Question: I have a 'UILabel'
'''
var cellTitle = UILabel()
'''
I have a 'cellForItemAtIndexPath' method where I declare a cell with the identifier and I add constraints to a label I created named 'cellTitle':
'''
override func collectionView(collectionView: UICollectionView, cellForItemAtIndexPath indexPath: NSIndexPath) -> UICollectionViewCell {
let cell = collectionView.dequeueReusableCellWithReuseIdentifier(reuseIdentifier, forIndexPath: indexPath) as UICollectionViewCell
cellTitle = UILabel(frame: CGRectMake(0, 0, cell.bounds.size.width, 160))
cellTitle.numberOfLines = 3
cell.contentView.addSubview(cellTitle)
cell.addConstraints([
NSLayoutConstraint(item: cell, attribute: .CenterX, relatedBy: .Equal, toItem: cellTitle, attribute: .CenterX, multiplier: 1.0, constant: 0.0),
NSLayoutConstraint(item: cell, attribute: .CenterY, relatedBy: .Equal, toItem: cellTitle, attribute: .CenterY, multiplier: 1.0, constant: 0.0)
])
}
'''
I get this error when I run the simulator:
Probably at least one of the constraints in the following list is one you don't want. Try this: (1) look at each constraint and try to figure out which you don't expect; (2) find the code that added the unwanted constraint or constraints and fix it. (Note: If you're seeing NSAutoresizingMaskLayoutConstraints that you don't understand, refer to the documentation for the UIView property translatesAutoresizingMaskIntoConstraints)
(
'''
"<NSLayoutConstraint:0x7baaac40 UICollectionViewCell:0x7b981570.centerY == UILabel:0x7baa3dd0'Towed by smaller boats, c...'.centerY>",
"<NSAutoresizingMaskLayoutConstraint:0x7baa5c70 h=--& v=--& UILabel:0x7baa3dd0'Towed by smaller boats, c...'.midY == + 80>",
"<NSLayoutConstraint:0x7baa5d50 'UIView-Encapsulated-Layout-Height' V:[UICollectionViewCell:0x7b981570(210)]>",
"<NSAutoresizingMaskLayoutConstraint:0x7bab1110 h=--- v=--- 'UIView-Encapsulated-Layout-Top' V:[UICollectionViewCell:0x7b981570]-(0)-|>"
'''
)
Will attempt to recover by breaking constraint
In the part where I use the 'addConstraints' method, I clearly am trying to center the label in the cell. For some reason the label isn't becoming centered in the cell:

What can I do to fix this? I appreciate any support.
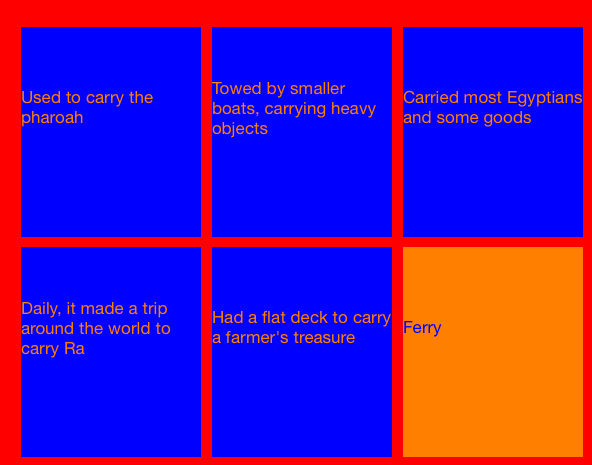
Answer: Make sure the text in the label is aligned to the center. It appears to be aligned to the left, though the label itself is centered.
'''
cellLabel.textAlignment = NSTextAlignmentCenter;
'''
In swift it would be:
'''
cellLabel.textAlignment = NSTextAlignment.Center
'''
Or just
'''
cellLabel.textAlignment = .center
'''